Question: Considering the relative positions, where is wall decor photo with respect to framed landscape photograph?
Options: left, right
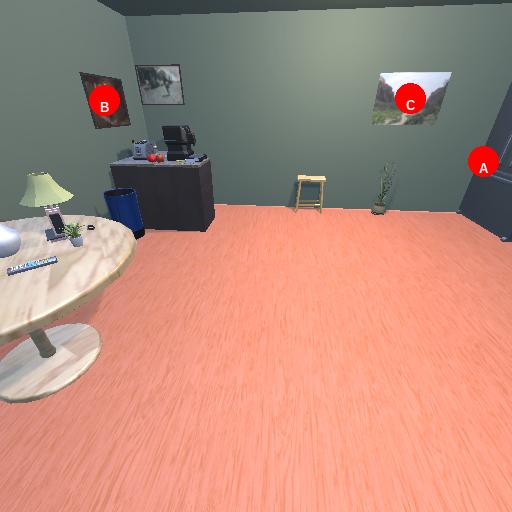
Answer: left